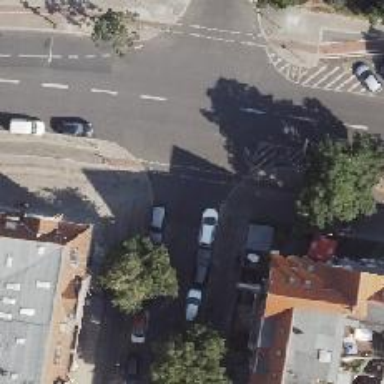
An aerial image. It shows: Unmarked crossing on the road.